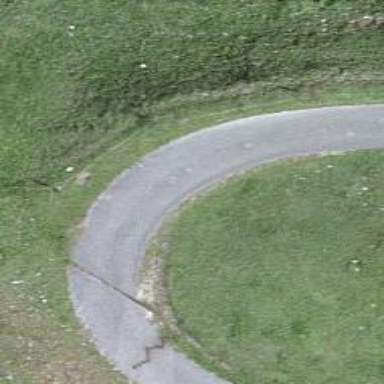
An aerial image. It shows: Well-maintained track road of grade 1.